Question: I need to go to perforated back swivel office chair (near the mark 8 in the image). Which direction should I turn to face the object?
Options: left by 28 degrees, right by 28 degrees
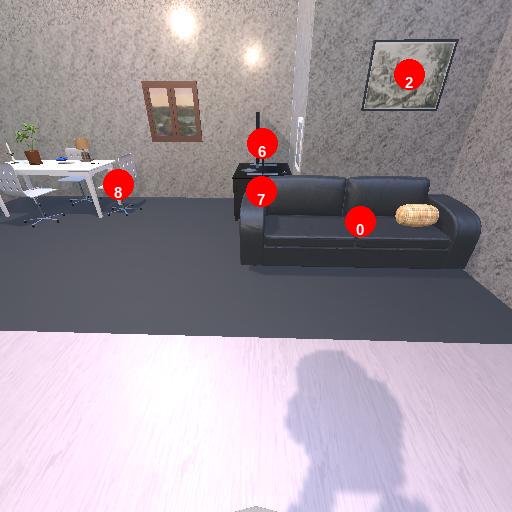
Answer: left by 28 degrees